Question: I have a small application that sequentially starts multiple alarms ('AlarmManager') with different parameters. For example, as soon as alarm one is finalized, alarm two is started. Then the flow would be something like this:

Considering the Android life-cycle, what is the best way of implementing this application?
1. Having a single activity that handles the different alarms and states with variables or
2. calling different activities for each different alarm?
The views are simple and very similar (reusable).
: In the single activity scenario, what would happen if the application is then killed? The 'AlarmManager' would still call the application, but I would loose the state and I'd be back to first step, wouldn't it?
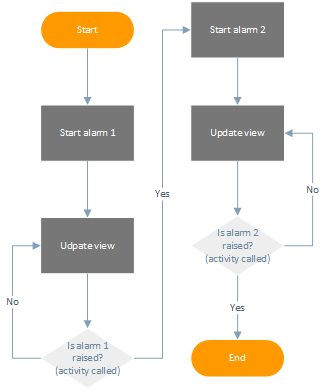
Answer: One of the defining features of activities is that they are easy to navigate to and away from. I'd say that you should be better off using a single complex activity, because otherwise you would have to tackle the activity back-stack.
It doesn't seem that you want to be able to navigate back from alarm 2 to alarm 1, which means that using separate activities is pretty pointless.